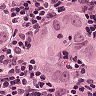
Metastatic tissue present: yes